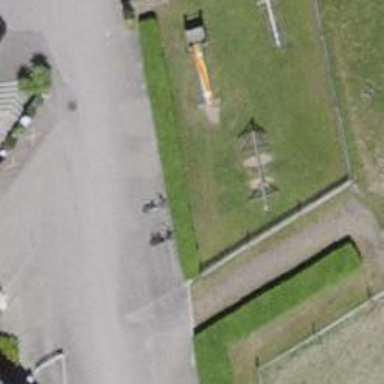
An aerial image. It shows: Bicycle parking area.